Question: I use angularjs and bootstrap in my application. I am not sure how to set the selected value from server.
Below is my html code.
'''
<div class="col-md-9">
<label>Select Users</label>
<select class="select-full" id="multipleUsers"
placeholder="Choose Multiple Users" tabindex="2"
multiple="multiple" ng-model="groupForm.users">
</select>
</div>
'''
In js, I populate the dropdown values as follows when page loads,
'''
var url = "/dropdown/getAllUsers";
var allUsers = new Array();
$http({
url: url,
method: "GET",
timeout: 200000
}).success(function (data1, status) {
$scope.usersList = data1;
$.each(data1, function (i) {
allUsers.push({
label: data1[i].name,
value: data1[i].id
});
});
$("#multipleUsers").multiselect('dataprovider', allUsers);
$(".btn-group").hide();
}).error(function (data1, status) {
});
'''
After selecting the values, i get the selected values as follows.
groupForm.users in js gives me all the selected users id in a comma separated value.
But I am not sure how to load the previously selected values from the server on edit.
On edit, the value should be loaded from the server as follows.

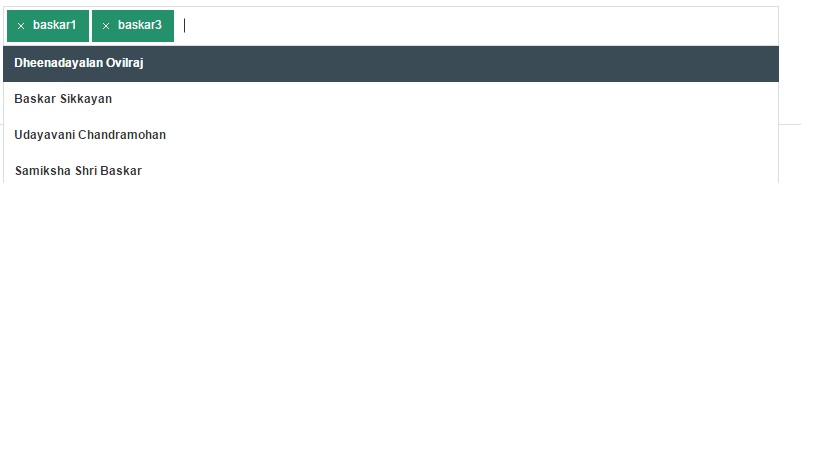
Answer: If you are using AngularJS, you can use <URL>.
In general you can't do DOM Manipulation like your jQuery code does. A solution in your angular app can be <URL>.
> In Angular, DOM manipulation is done inside directives. NOT
controllers.
<URL>